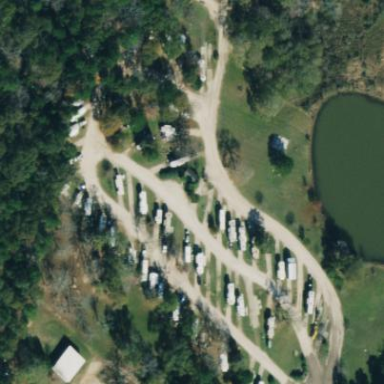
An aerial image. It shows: Caravan site for tourism.